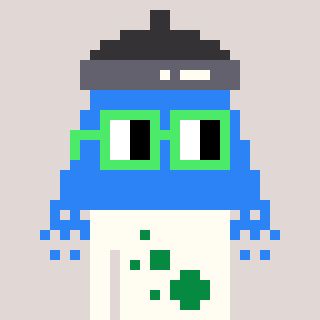
a pixel art character with square light green glasses, a shower-shaped head and a grayscale-colored body on a warm background